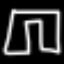
Label: pants